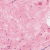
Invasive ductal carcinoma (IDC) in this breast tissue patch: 0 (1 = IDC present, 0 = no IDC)